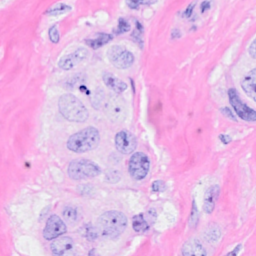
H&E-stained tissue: Breast